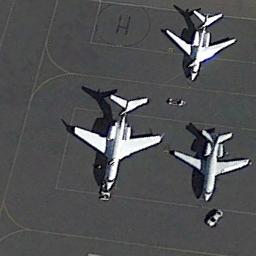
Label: airplane